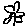
Label: flower